Question: I am making a page where the user has a login with a session key that matches his username. I want to disable buttons in the last column of a table which doesn't match the session.
My table looks like this :
I would like to disable the 'Delete' buttons of the rows where field "User" does not match with the session key. It's a simple plain text username/password used for the session
Here is my PHP script : <URL>
I created my login session this way : <URL>
Can you please help me edit/fix my code to have fields for which I am echo -ing the buttons to be disabled except the one for which the session $_SESSION['usr'] matches the field $row['user_ID'] ?
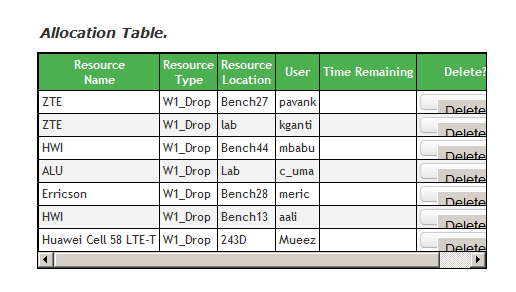
Answer: Try adding <URL> attribute in the button if your session doesn't match
'''
$active = $_SESSION['User'] == $row['user_id'];
echo "<td>".
"<button class='btn' type='submit' id='1'".
($active ? "" : "disabled").">".
"Delete".
"</button>".
"</td>";
'''
I have also went ahead and simplified your code, you don't have to have two buttons, 'input type=submit' is same as 'button type=submit'. You can also have alternate quotes (double inside single or single inside double) to have a cleaner code.